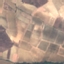
Land use / land cover: PermanentCrop